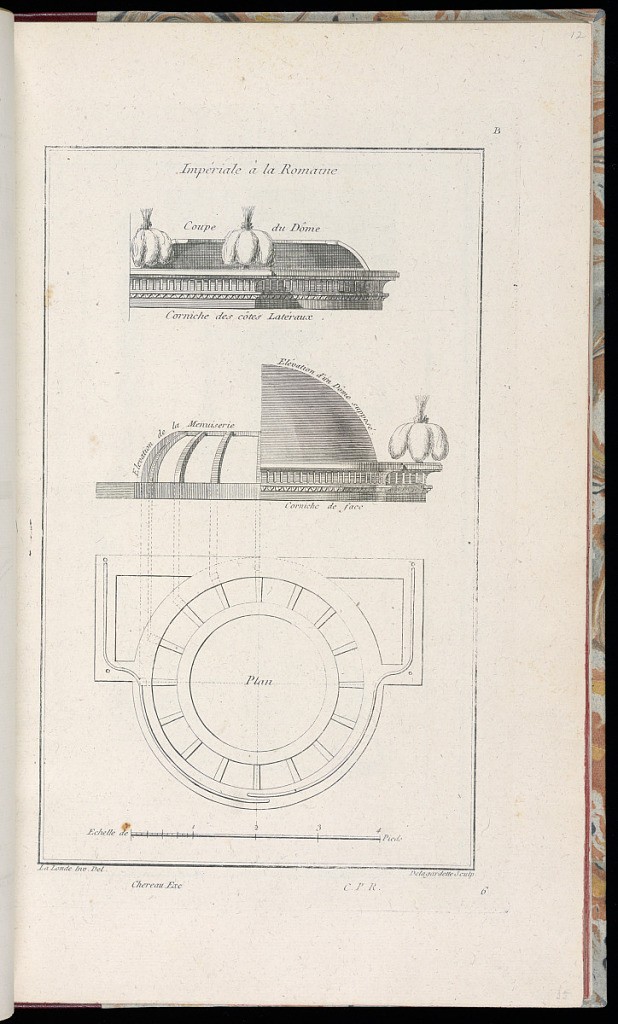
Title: Impériale à la Romaine
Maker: Richard de Lalonde, French, active 1780–96
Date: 1775-1788
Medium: Etching on off-white laid paper
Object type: Print
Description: Design for a Roman Style bed canopy, with plan, elevation, and cross-section. The plate is signed and numbered.